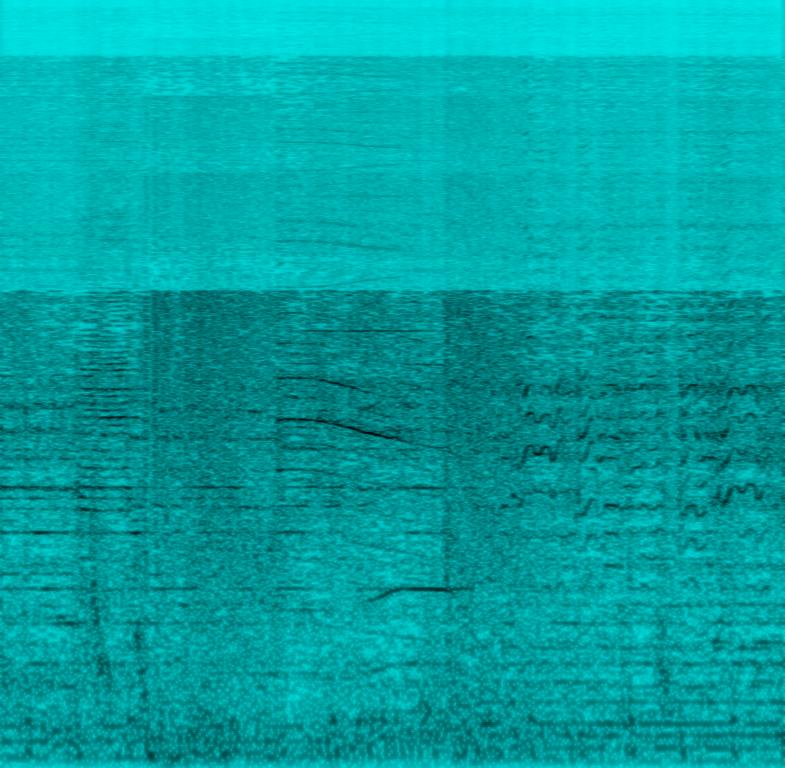
The song is an instrumental. The tempo is medium with a heavily doctored guitar playing lead with strong rock drumming. The song is highly distorted with hissing and crackling audio. The audio quality is very poor and the song is a tv show tune.